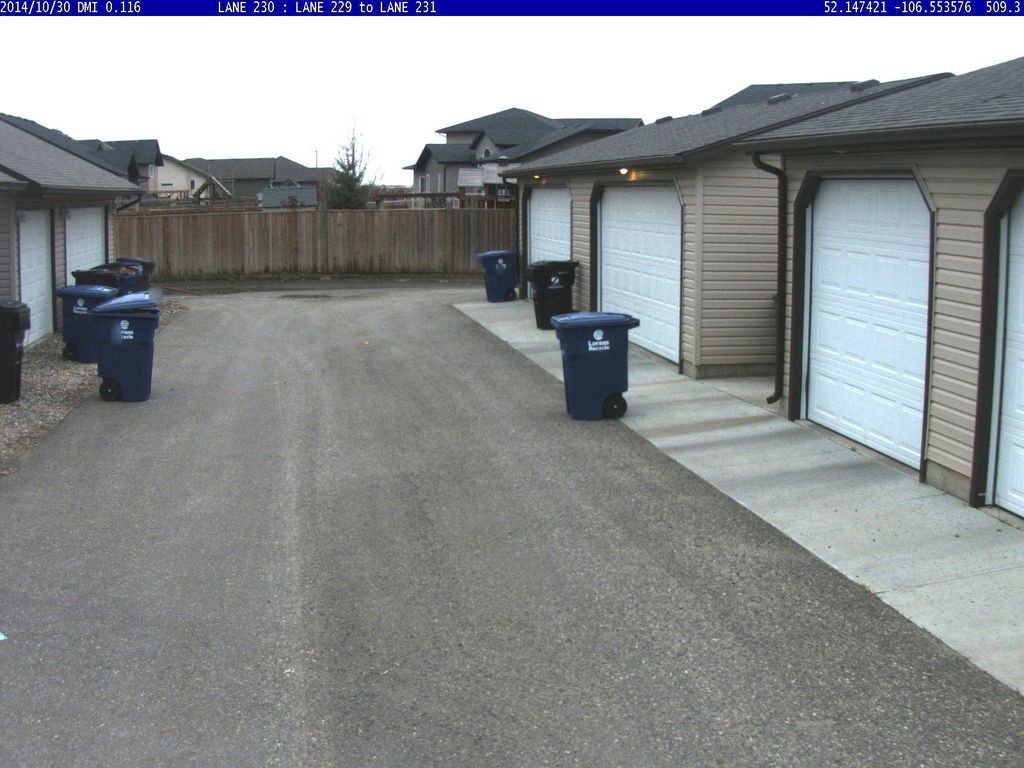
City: saskatoon